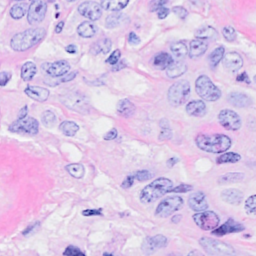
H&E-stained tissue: Breast